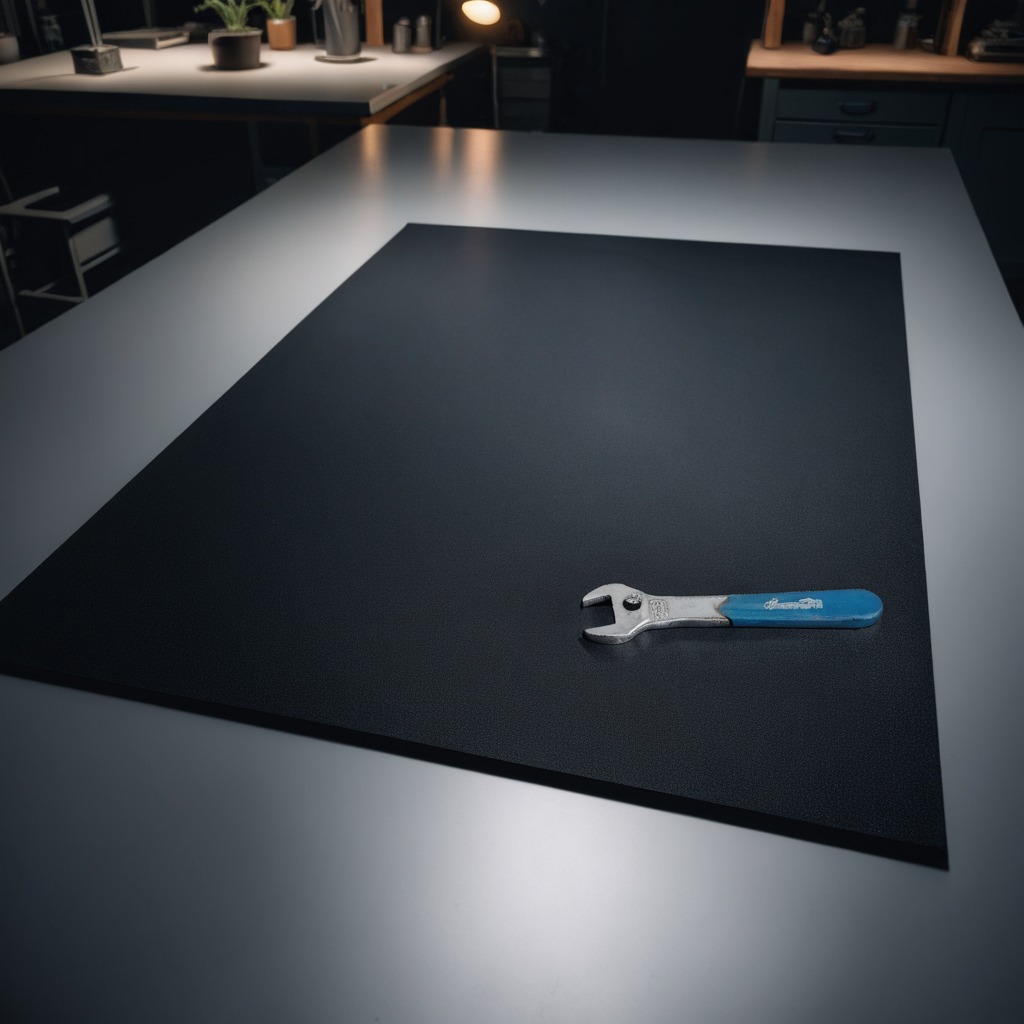
An wrench lying on the clean granite tabletop.